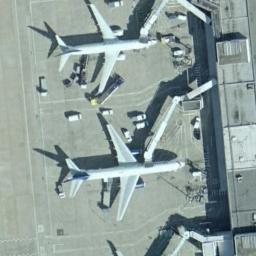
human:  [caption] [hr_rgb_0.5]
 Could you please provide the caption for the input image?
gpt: There are two airplanes parked beside the terminal .

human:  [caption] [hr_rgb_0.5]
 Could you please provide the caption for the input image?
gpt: Two large aircraft parked at the corresponding departure gates .

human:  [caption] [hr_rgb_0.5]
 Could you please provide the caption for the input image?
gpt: Two adjacent planes parked next to boarding bridges while some cars and facilities  around them .

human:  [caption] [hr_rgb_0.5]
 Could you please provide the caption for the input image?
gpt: Two planes of the same size are neatly parked next to the building in the airport, With many containers next to the plane .

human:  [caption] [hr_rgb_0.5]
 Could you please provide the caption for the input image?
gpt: Two planes are in the parking lot next to the building .